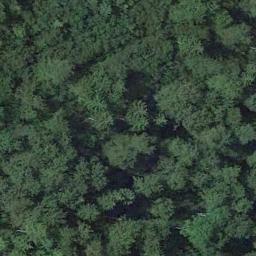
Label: forest